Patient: sex F, age 44
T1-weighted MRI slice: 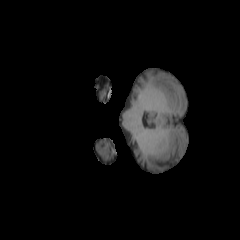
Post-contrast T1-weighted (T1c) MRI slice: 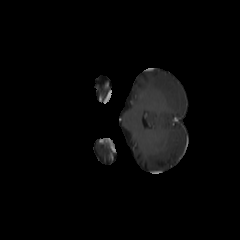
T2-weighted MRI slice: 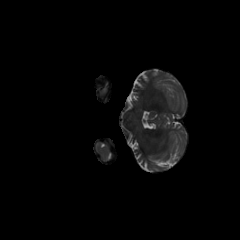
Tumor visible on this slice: no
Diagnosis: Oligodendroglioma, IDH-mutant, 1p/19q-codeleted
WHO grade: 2